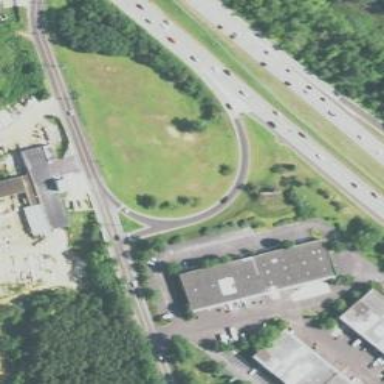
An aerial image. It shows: Offramp on motorway link.